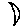
Label: moon